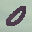
Label: 0